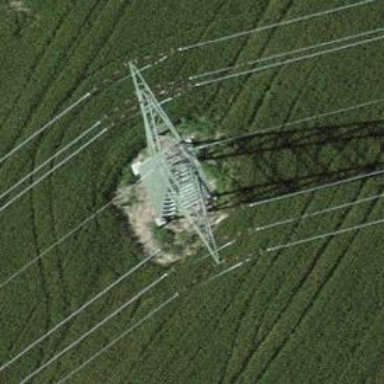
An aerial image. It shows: Power tower.